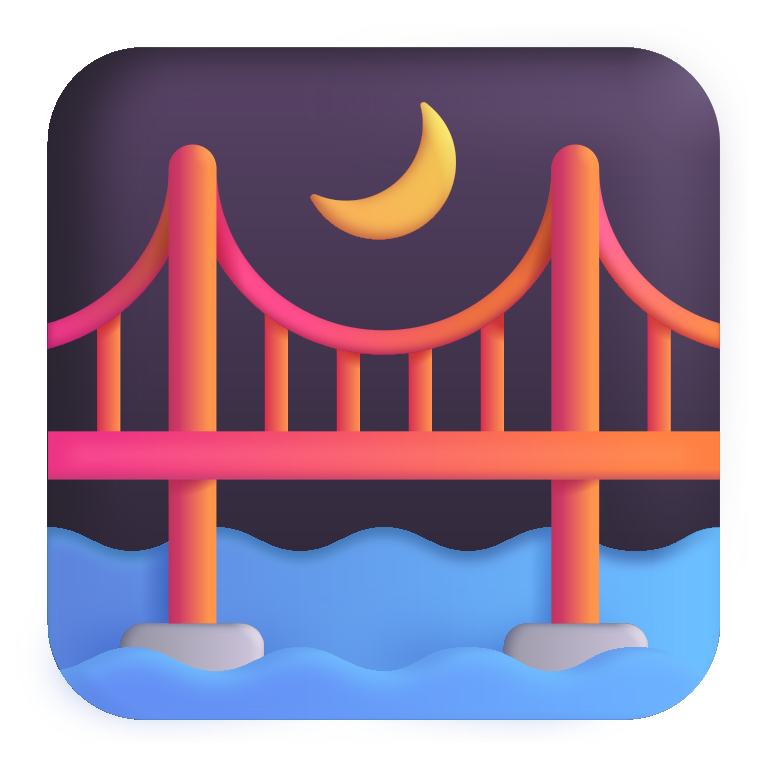
bridge at night color